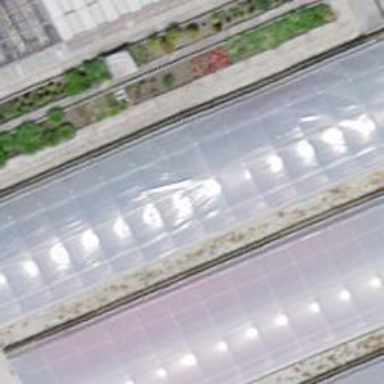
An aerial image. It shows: Greenhouse used for horticulture.